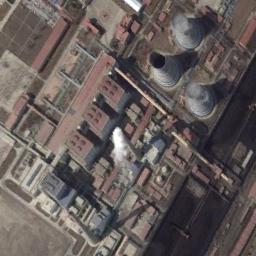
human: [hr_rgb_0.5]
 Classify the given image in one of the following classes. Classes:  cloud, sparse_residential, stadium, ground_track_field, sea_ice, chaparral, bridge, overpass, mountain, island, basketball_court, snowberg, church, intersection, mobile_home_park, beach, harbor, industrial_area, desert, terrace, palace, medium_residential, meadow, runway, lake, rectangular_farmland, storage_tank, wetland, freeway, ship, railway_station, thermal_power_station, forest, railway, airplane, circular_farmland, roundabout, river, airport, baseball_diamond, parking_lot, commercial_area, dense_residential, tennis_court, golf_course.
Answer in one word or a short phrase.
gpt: thermal_power_station